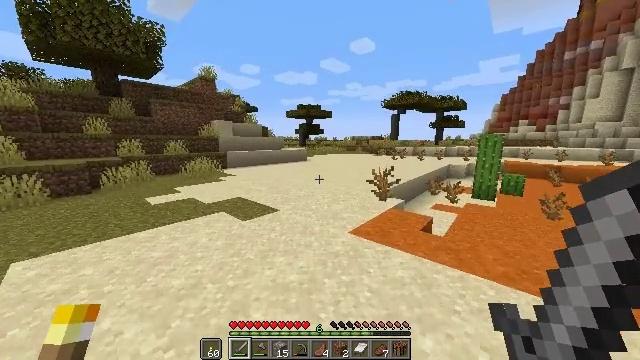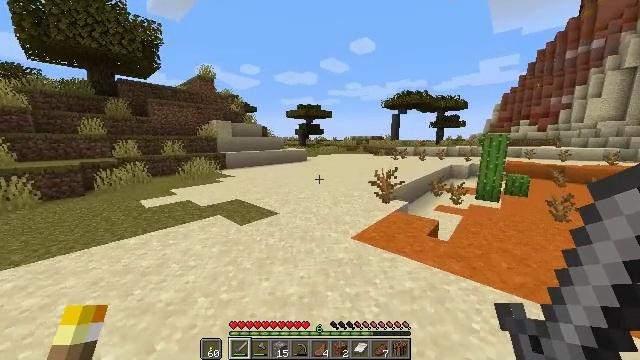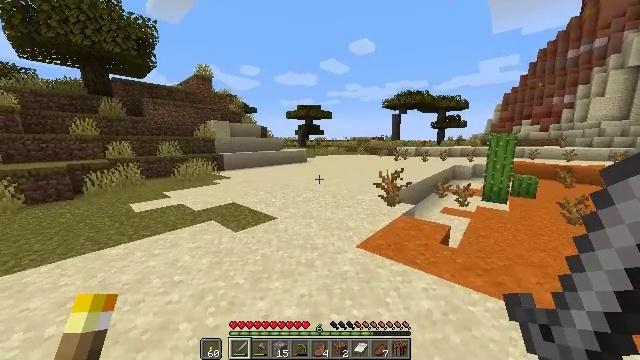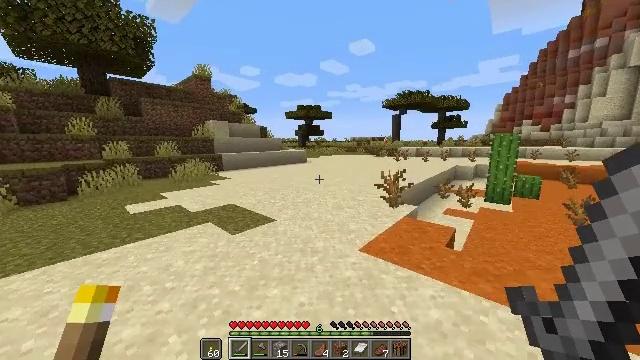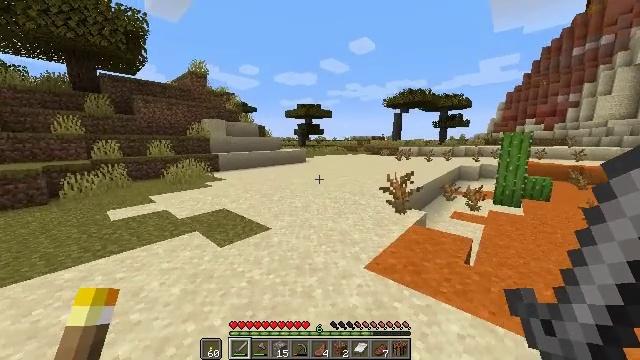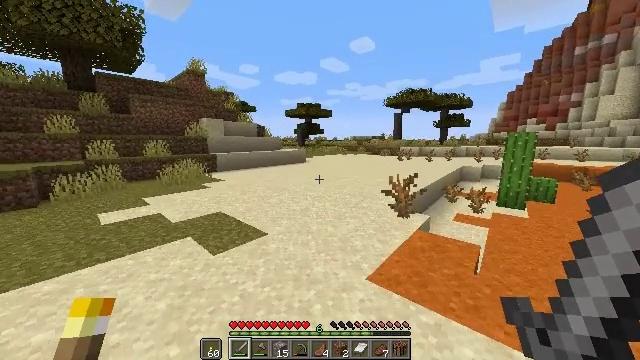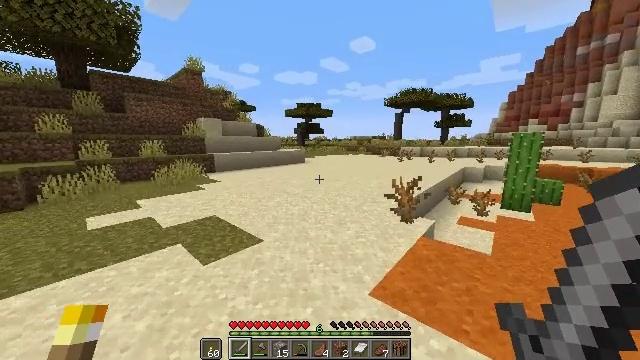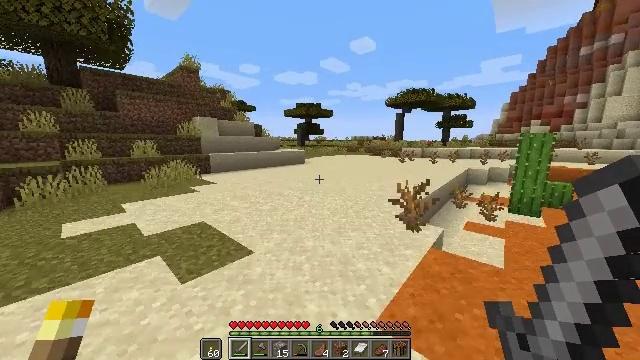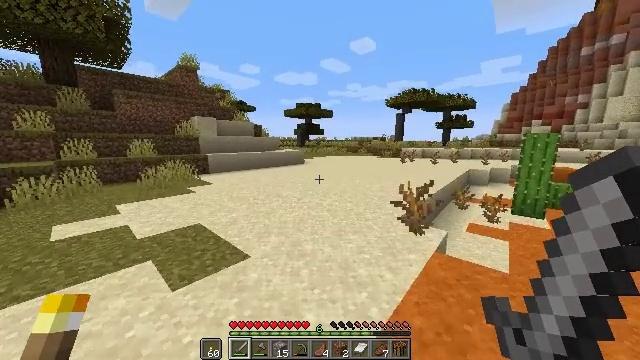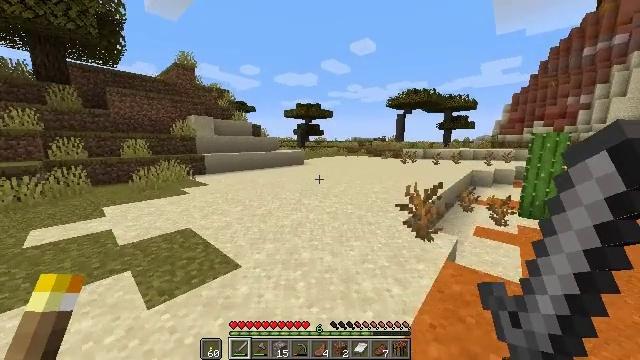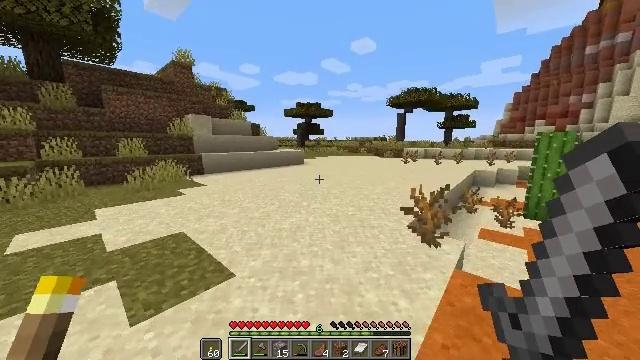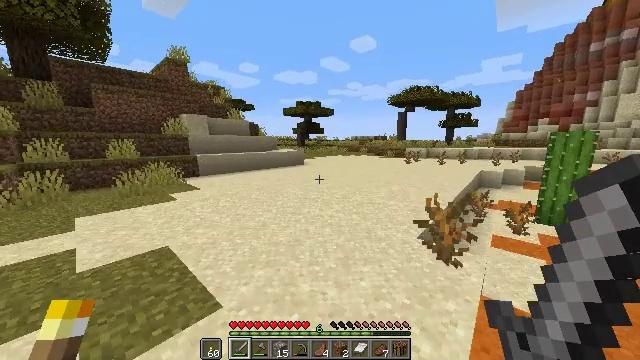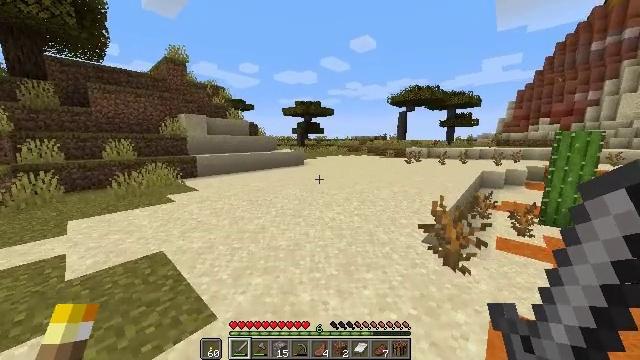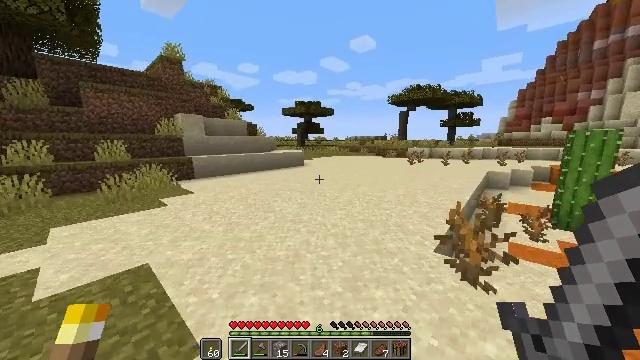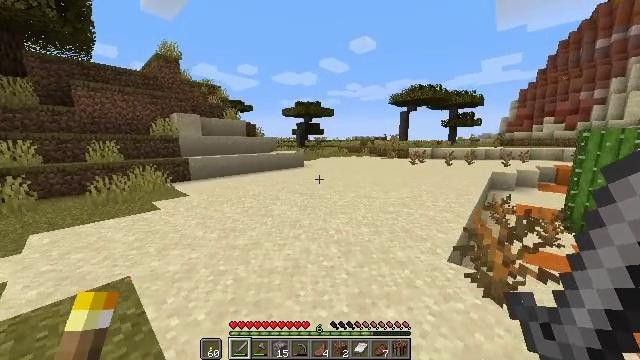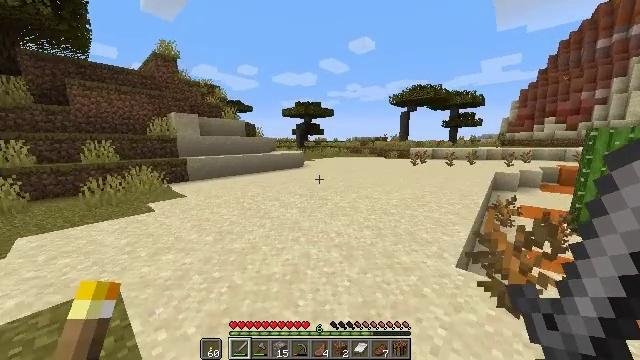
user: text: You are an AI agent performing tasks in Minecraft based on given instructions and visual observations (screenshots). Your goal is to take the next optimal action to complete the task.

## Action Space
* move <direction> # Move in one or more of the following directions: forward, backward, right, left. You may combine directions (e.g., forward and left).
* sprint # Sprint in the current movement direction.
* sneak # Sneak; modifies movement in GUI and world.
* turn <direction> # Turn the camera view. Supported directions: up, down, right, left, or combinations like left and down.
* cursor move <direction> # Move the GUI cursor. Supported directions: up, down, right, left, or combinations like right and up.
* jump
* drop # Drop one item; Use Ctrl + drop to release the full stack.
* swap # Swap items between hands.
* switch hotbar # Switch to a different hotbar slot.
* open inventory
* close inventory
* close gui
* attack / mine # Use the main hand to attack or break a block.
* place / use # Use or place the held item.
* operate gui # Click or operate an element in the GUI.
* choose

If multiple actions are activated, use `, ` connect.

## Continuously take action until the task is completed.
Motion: motion action
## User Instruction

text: Gather sugar cane for crafting.
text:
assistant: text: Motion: move forward, sprint
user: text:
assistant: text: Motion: move forward, sprint
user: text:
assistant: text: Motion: move forward, sprint
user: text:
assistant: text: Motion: move forward, sprint
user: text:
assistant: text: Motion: move forward, sprint
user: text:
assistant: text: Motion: move forward, sprint
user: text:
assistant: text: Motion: move forward, sprint
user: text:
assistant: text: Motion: move forward, sprint
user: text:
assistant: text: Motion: move forward, sprint
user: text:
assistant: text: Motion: move forward, sprint
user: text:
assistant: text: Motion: move forward, sprint
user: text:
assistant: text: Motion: move forward, sprint
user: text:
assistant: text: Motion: move forward, sprint
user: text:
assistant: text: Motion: move forward, sprint
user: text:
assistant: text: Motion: move forward, sprint
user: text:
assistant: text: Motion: move forward, sprint
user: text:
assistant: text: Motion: move forward, sprint
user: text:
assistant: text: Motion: move forward, sprint
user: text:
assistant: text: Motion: move forward, sprint
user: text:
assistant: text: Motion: move forward, sprint
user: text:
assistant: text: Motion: move forward, sprint
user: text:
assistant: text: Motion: move forward, sprint
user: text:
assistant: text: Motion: move forward, sprint
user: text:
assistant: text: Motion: move forward, sprint
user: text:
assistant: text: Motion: move forward, sprint
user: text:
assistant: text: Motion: move forward, sprint, turn right
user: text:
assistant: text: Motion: move forward, sprint, turn right
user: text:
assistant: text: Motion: move forward, sprint, turn right and up
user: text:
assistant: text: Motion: move forward, sprint, turn right
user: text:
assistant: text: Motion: move forward, sprint, turn right